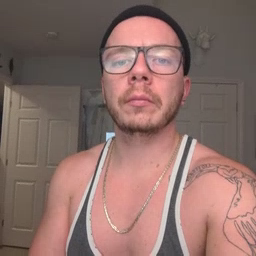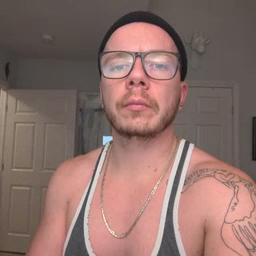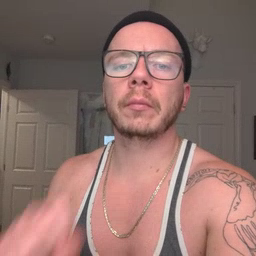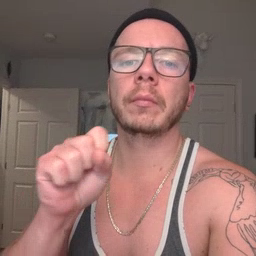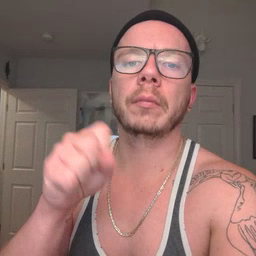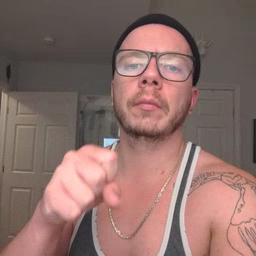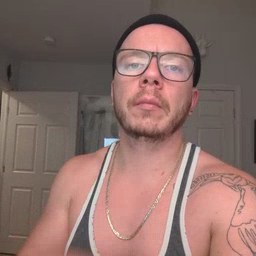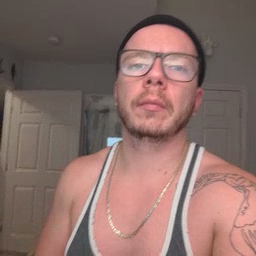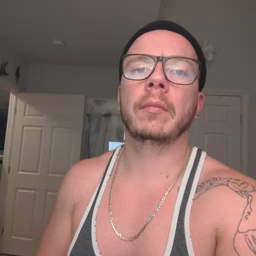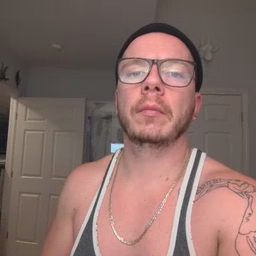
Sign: yes